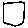
Label: square